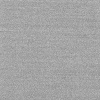
Atmospheric dust classification: dusty